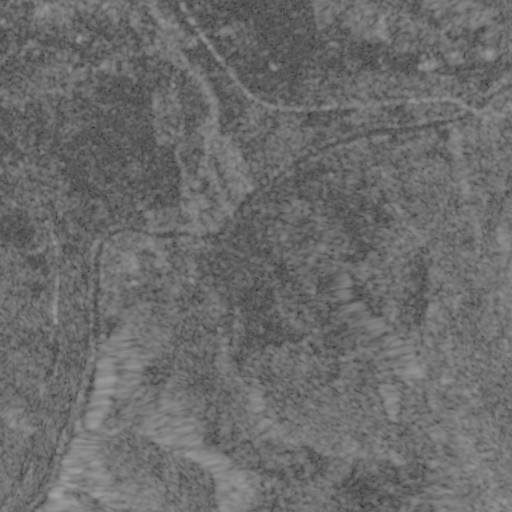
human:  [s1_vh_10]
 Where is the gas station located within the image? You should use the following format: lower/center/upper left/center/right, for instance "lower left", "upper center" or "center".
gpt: The gas station is located in the upper left of the image.
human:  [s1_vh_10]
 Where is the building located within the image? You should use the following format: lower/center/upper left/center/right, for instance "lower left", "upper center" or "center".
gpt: The building is located in the upper left of the image.
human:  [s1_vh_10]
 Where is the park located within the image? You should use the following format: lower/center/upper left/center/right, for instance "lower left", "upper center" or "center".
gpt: There is no park in the image.

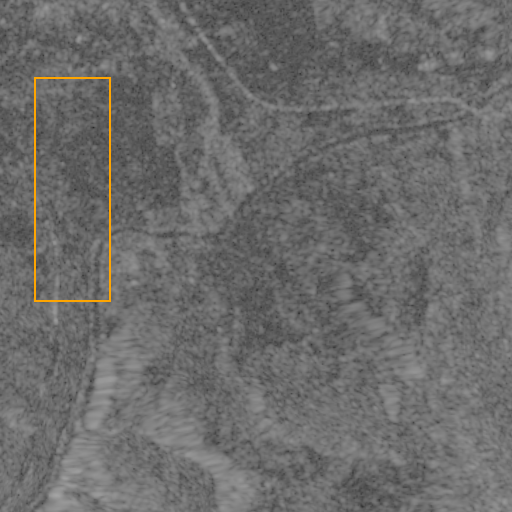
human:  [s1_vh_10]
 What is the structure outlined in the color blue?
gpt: There is no blue outline.
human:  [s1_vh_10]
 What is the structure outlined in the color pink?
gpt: There is no structure outlined in pink.